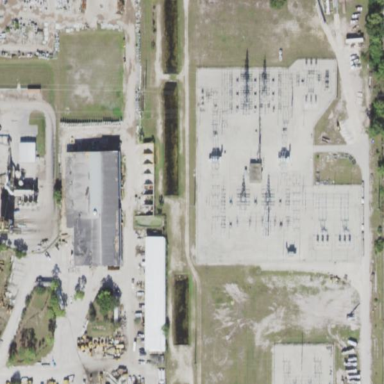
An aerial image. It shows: Utility area.